Question: I am wanting to align a single character in an Android TextView to the top, similar to a superscript but such that the superscripted character's top matches the rest of the characters' tops.

For the sake of simplicity, I have tried accomplishing this with Spannable, however, nothing is standing out that can work. How can I accomplish this?
EDIT: I should make it more clear that . Regular superscripts do not function this way.
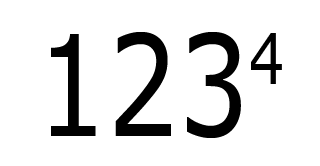
Answer: The problem with superscript is it places the bottom of the text at approximately the middle of the font. It does not align the tops or change the font to a smaller size, as my image example.
The solution I have arrived to extends the SuperscriptSpan. This will shift the baseline and scale down the font size. Note that it includes a constructor to set the shiftPercentage. This a percentage which accounts for the error between ascent value and the height of the characters being used (numbers in my case.) For the default android font, 0.25 appeared to be an appropriate value.
'''
class TopAlignSuperscriptSpan extends SuperscriptSpan {
//divide superscript by this number
protected int fontScale = 2;
//shift value, 0 to 1.0
protected float shiftPercentage = 0;
//doesn't shift
TopAlignSuperscriptSpan() {}
//sets the shift percentage
TopAlignSuperscriptSpan( float shiftPercentage ) {
if( shiftPercentage > 0.0 && shiftPercentage < 1.0 )
this.shiftPercentage = shiftPercentage;
}
@Override
public void updateDrawState( TextPaint tp ) {
//original ascent
float ascent = tp.ascent();
//scale down the font
tp.setTextSize( tp.getTextSize() / fontScale );
//get the new font ascent
float newAscent = tp.getFontMetrics().ascent;
//move baseline to top of old font, then move down size of new font
//adjust for errors with shift percentage
tp.baselineShift += ( ascent - ascent * shiftPercentage )
- (newAscent - newAscent * shiftPercentage );
}
@Override
public void updateMeasureState( TextPaint tp ) {
updateDrawState( tp );
}
}
//let's apply it to a string
str.setSpan( new TopAlignSuperscriptSpan( (float)0.25 ), start, end,
Spanned.SPAN_EXCLUSIVE_EXCLUSIVE );
'''